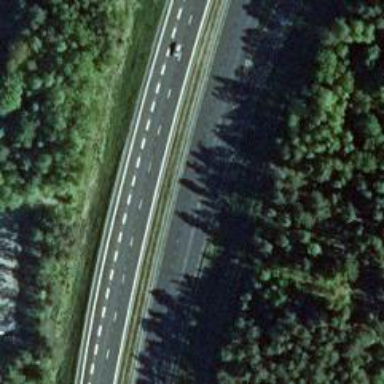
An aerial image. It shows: Motorway junction.